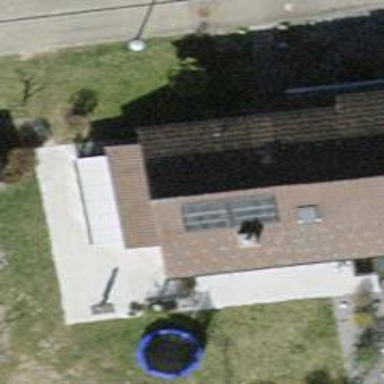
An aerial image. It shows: Terrace building with gabled roof.